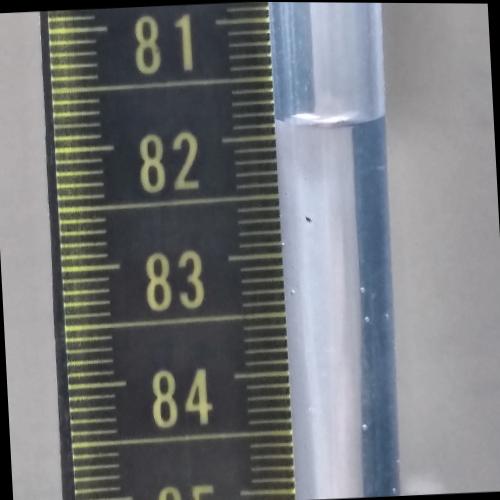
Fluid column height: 81.9 cm